Question: The original problem is that I'm trying to use SQL CE 4.0 with Entity Framework 5. I have applied the service pack 1, applied different hot fix (as suggested in different forums and blogs).
Now, I've read that SQL Server Compact Toolbox can manage these connections, but when I follow the steps, I get this menu :

Where the two first items should be enabled. My project is a C# WPF project. I've also read (from some post over a year ago) that only Asp.Net projects are supported with this feature (Why??), is this why I get the disabled menu items?
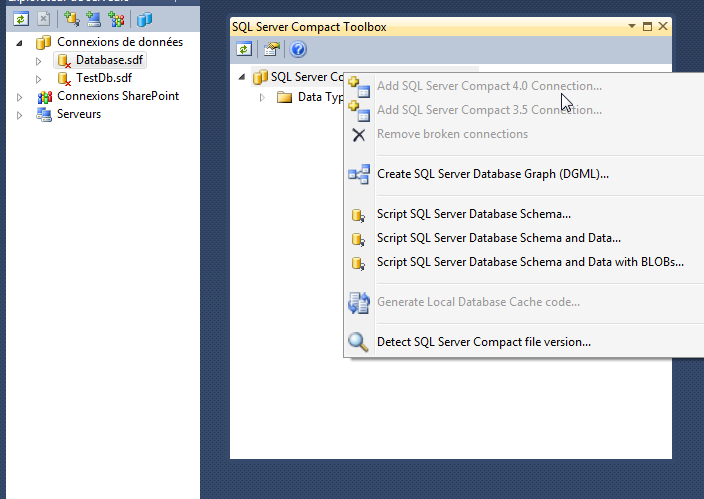
Answer: For the sake of anyone stumbling across this very same issue, I had uninstalled SQL CE 3.5 trying for "force" VisualStudio into showing it. It seems to be hard-coded or something because it did not work.
I re-installed it (SQL CE 3.5) and the options are no longer disabled.